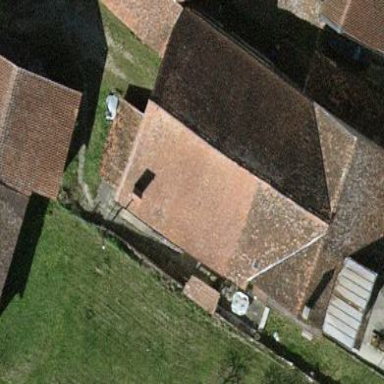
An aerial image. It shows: Farm building.